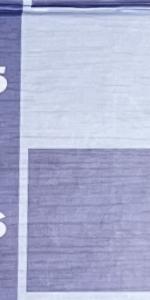
Label: Empty